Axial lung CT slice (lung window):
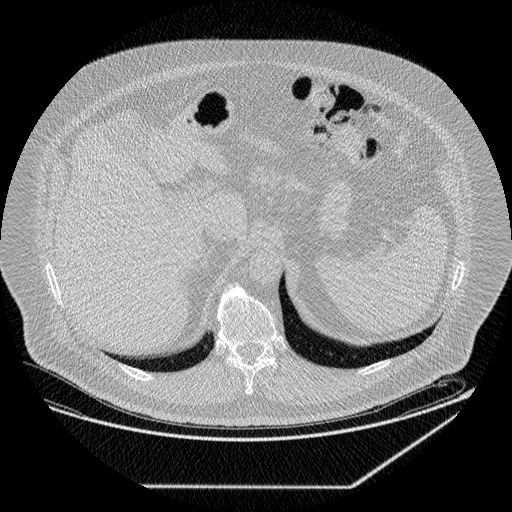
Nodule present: no